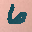
Label: 6